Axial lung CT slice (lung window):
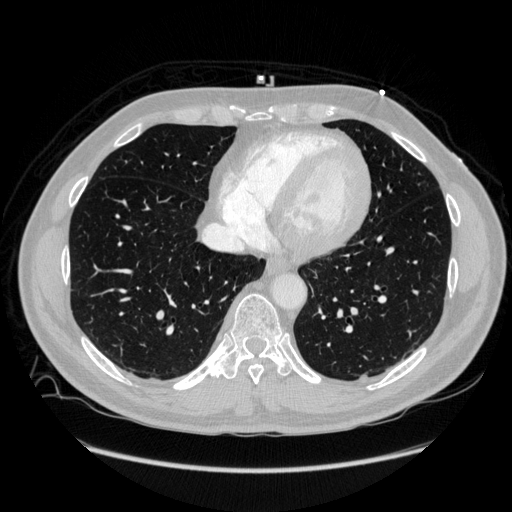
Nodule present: no